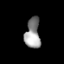
Tissue: lung
Cell type: Fibroblasts
Senescence score: 0.6388
Nuclear area (px): 449
Mean DAPI intensity: 149.37